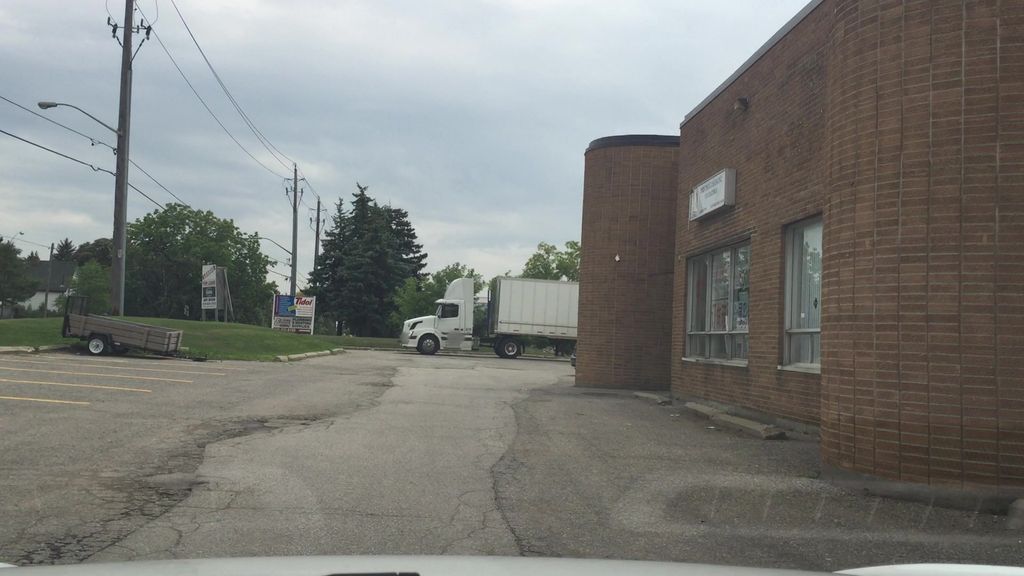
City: toronto